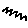
Label: zigzag